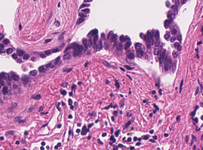
Tumor epithelial tissue: yes
Tumor-associated stroma tissue: yes
Normal tissue: no